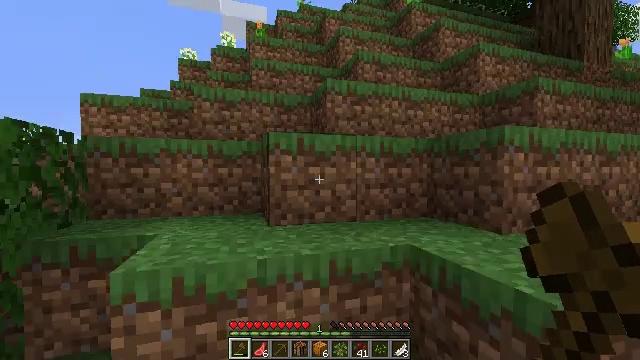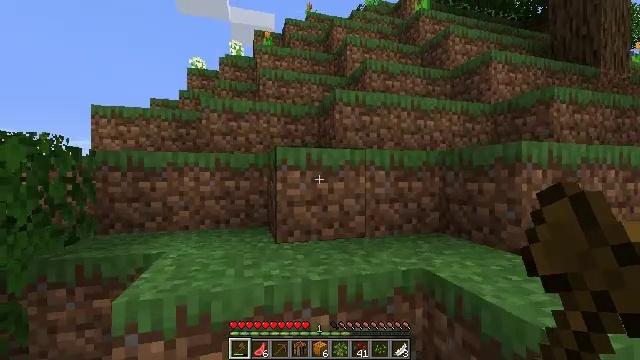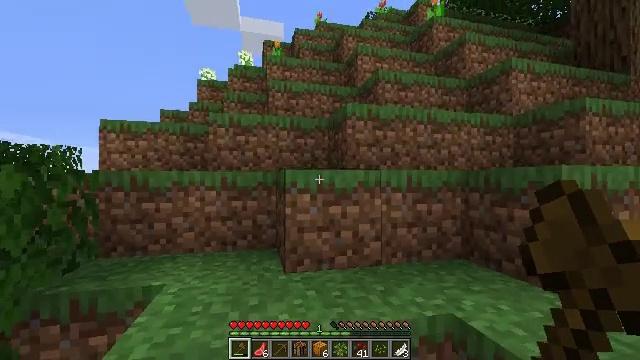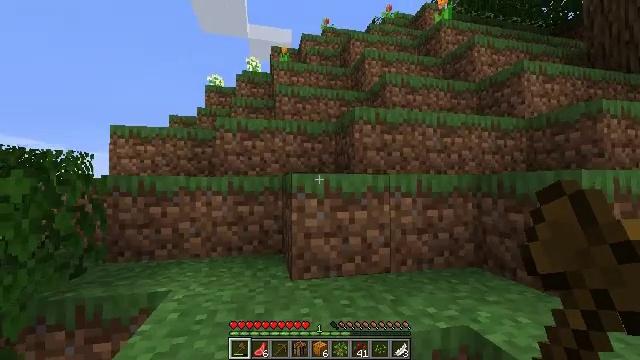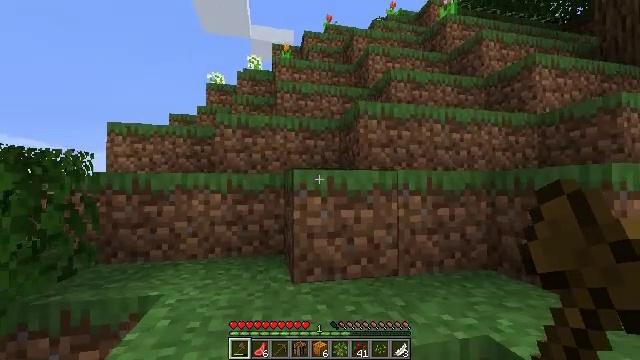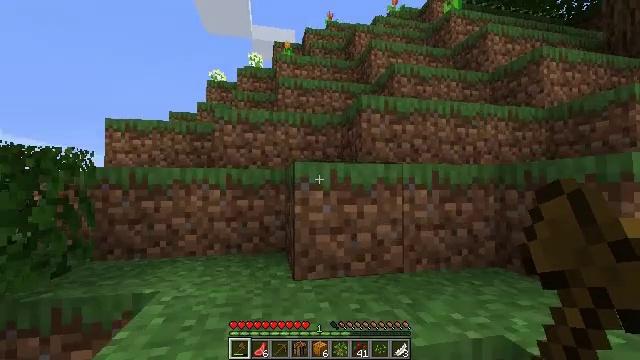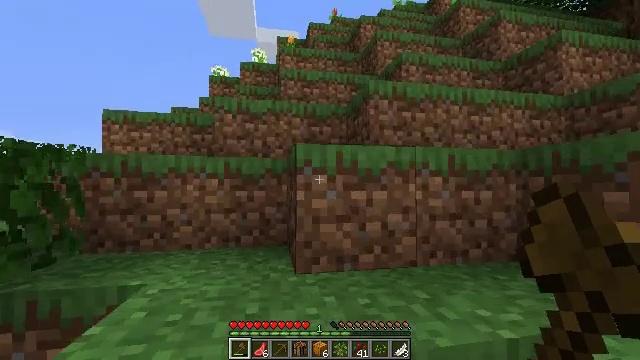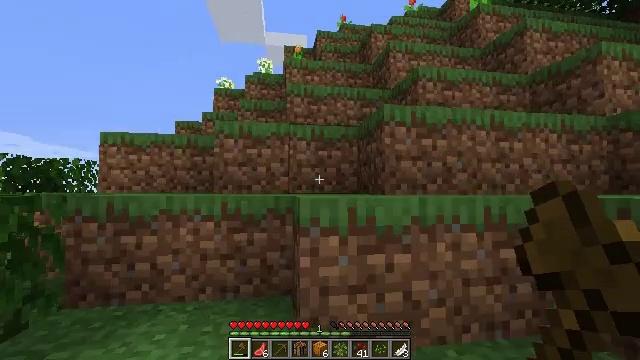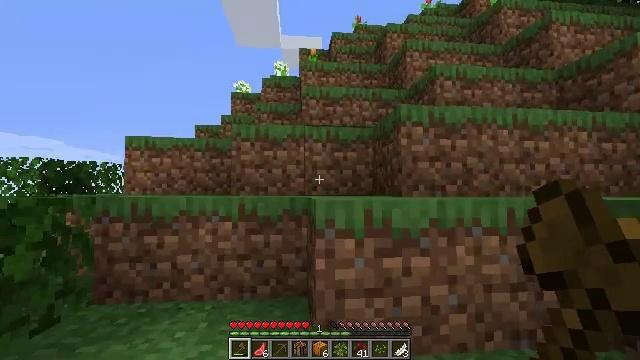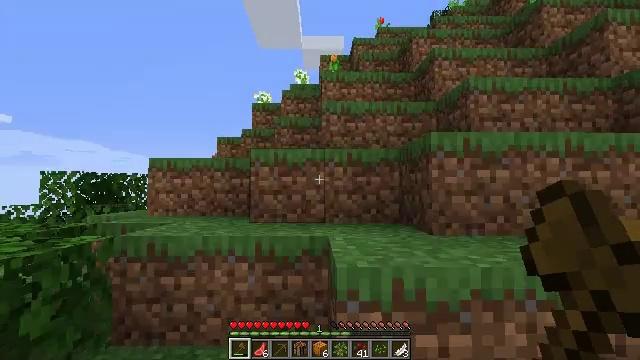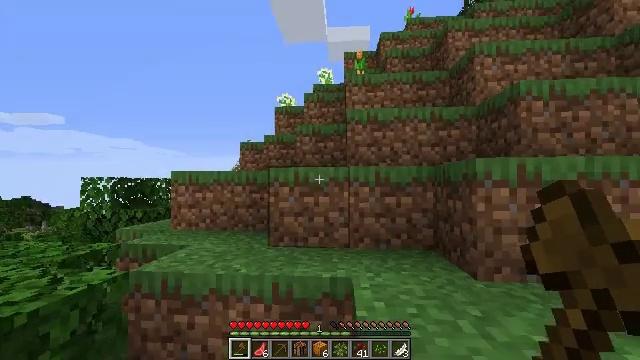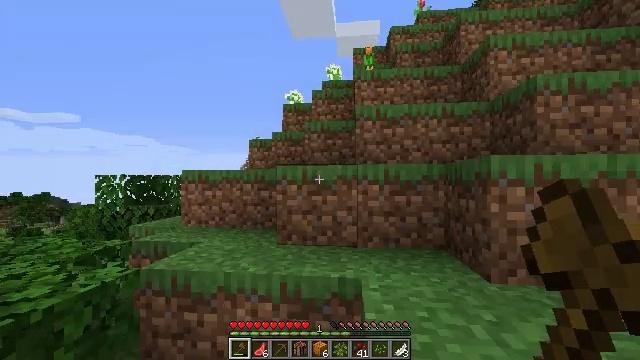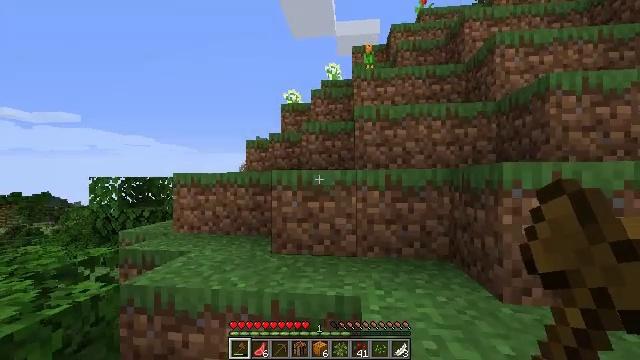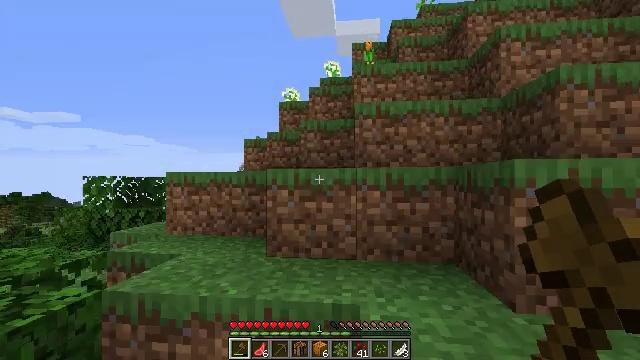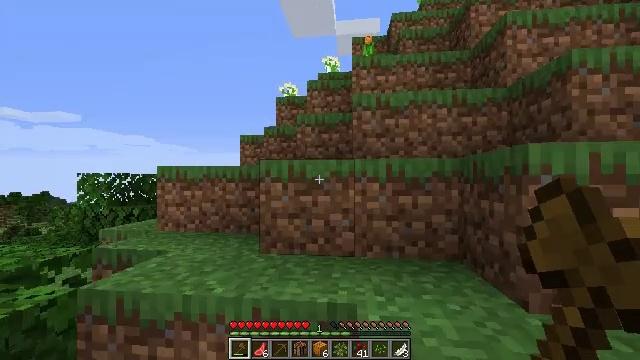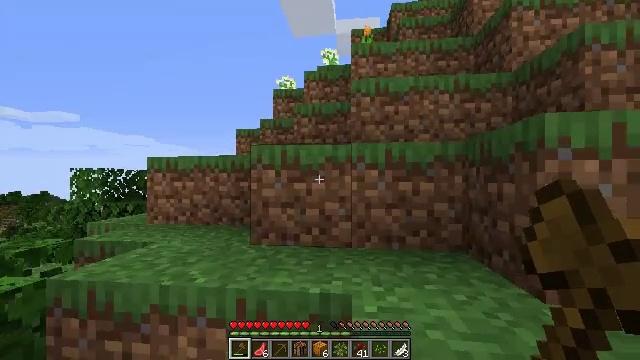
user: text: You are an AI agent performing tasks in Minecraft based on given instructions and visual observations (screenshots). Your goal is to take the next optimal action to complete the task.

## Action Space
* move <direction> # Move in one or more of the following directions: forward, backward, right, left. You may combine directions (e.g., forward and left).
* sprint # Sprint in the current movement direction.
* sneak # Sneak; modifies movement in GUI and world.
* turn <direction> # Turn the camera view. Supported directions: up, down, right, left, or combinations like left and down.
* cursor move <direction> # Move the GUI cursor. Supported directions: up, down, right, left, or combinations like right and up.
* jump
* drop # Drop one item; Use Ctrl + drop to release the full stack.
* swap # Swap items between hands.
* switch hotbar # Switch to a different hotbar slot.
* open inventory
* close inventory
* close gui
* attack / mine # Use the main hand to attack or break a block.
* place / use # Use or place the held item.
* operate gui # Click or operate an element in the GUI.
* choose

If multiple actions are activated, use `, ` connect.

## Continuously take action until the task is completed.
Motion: motion action
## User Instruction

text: Gather a cornflower for decorations.
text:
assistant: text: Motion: move forward, turn left
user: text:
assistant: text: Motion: move forward, turn left and up
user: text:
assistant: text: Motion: move forward, turn left and up
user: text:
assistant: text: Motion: move forward
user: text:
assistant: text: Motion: move forward
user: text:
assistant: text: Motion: move forward
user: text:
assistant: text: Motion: move forward, turn left, jump
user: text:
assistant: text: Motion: move forward, turn left, jump
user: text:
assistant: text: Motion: move forward, turn left, jump
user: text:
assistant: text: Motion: move forward, turn left and down, jump
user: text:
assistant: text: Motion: move forward, turn left
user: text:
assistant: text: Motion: move forward
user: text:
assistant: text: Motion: move forward and move right
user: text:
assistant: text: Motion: move forward and move right
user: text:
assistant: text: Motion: move forward and move right
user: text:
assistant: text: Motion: move forward and move right, turn left
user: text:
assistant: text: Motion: move forward and move right, jump
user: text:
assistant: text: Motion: move forward and move right, turn left and down, jump
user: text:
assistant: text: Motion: move forward and move right, turn left and down, jump
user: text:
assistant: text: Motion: move forward and move right, turn left and down, jump
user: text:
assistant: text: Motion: move forward and move right, turn left and down
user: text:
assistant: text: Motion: move forward and move right
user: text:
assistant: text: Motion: move forward
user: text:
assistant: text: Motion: move forward and move right
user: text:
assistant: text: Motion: move forward and move right
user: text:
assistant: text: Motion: move forward and move right
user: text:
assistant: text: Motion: move forward and move right
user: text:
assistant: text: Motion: move forward and move right
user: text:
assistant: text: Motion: move forward and move right
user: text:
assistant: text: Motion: move forward and move right